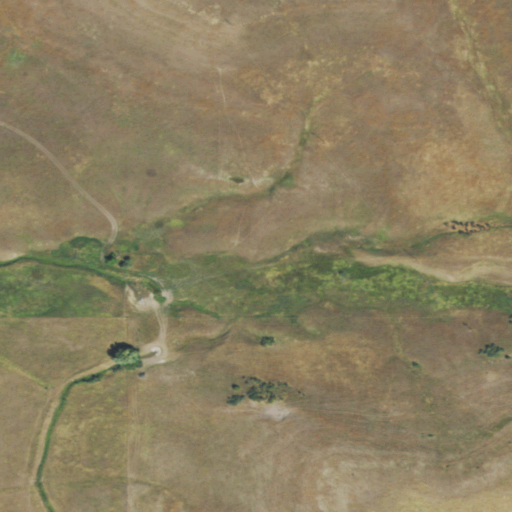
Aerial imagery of valley in Wyoming named Sandy Draw containing grassland, shrub, herbaceous wetlands, and woody wetlands